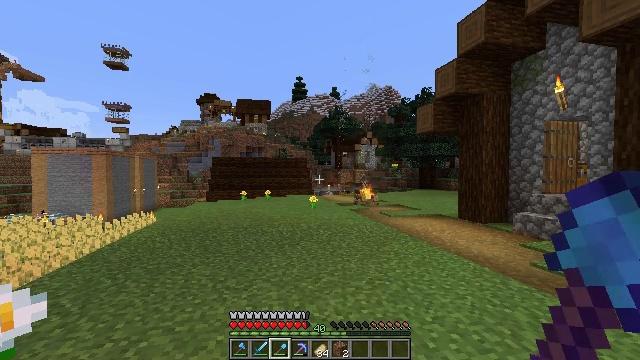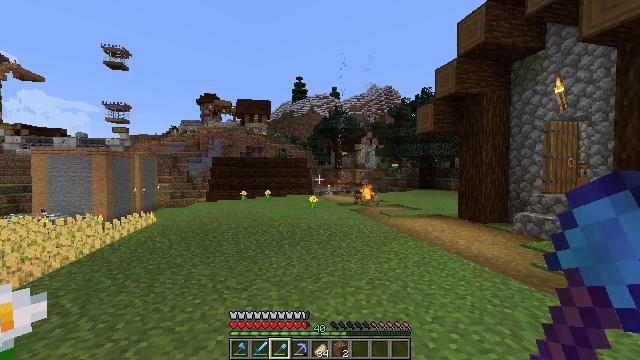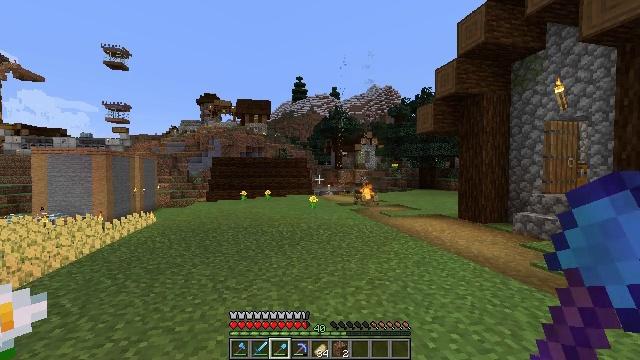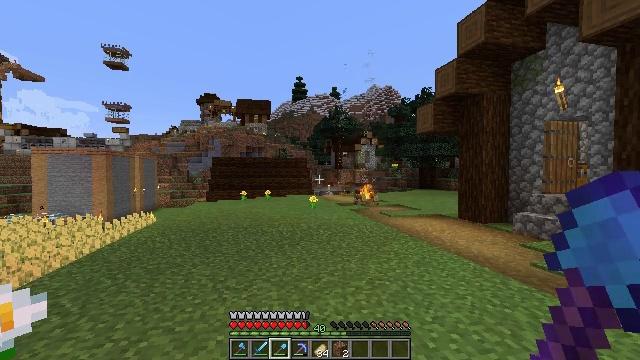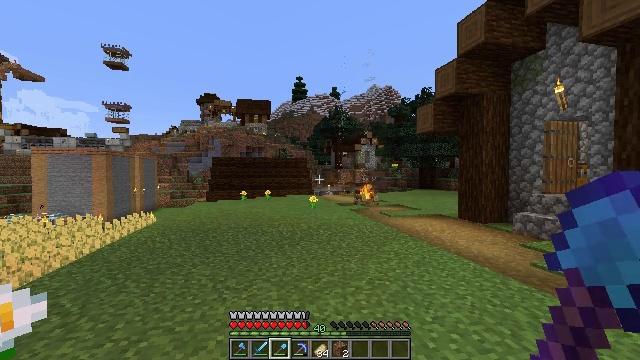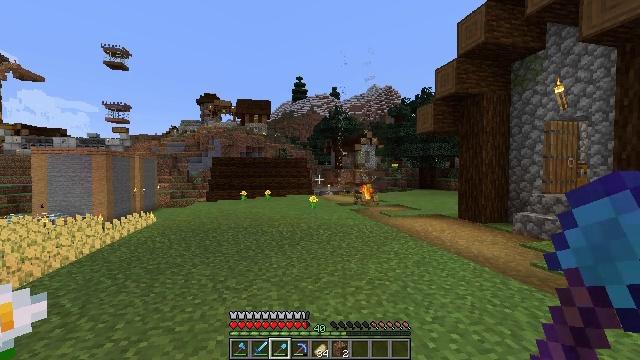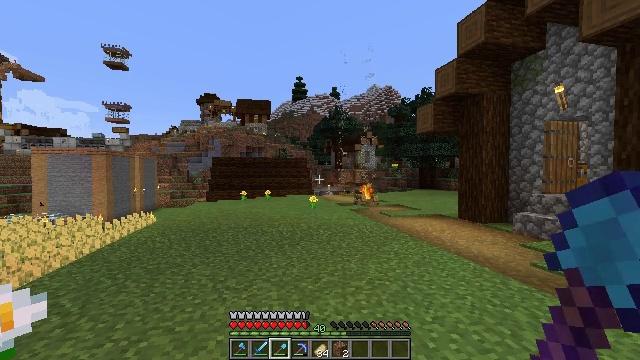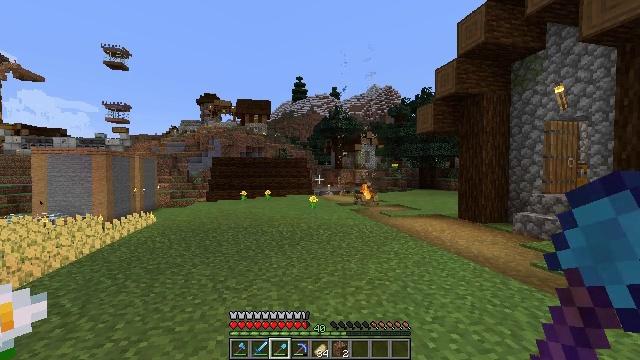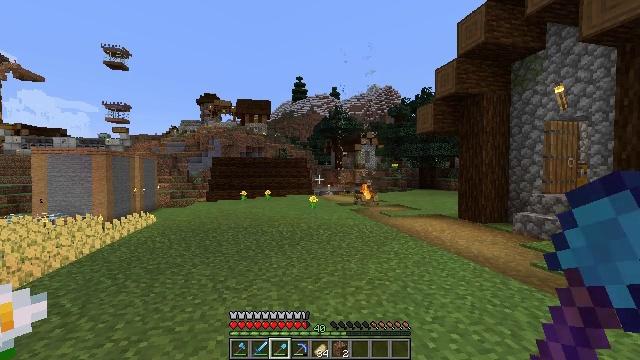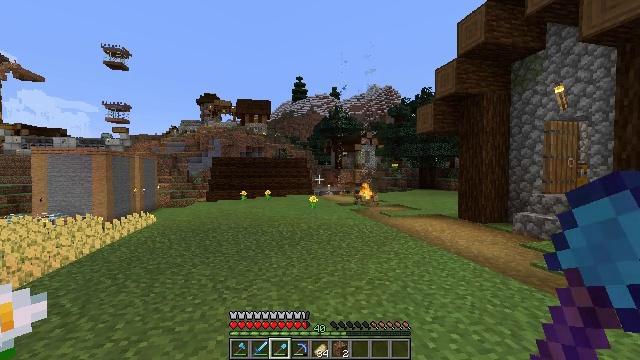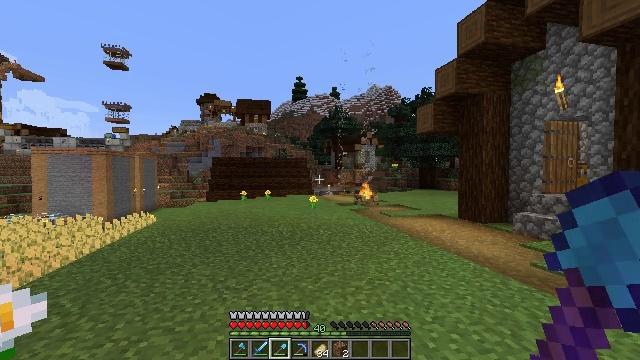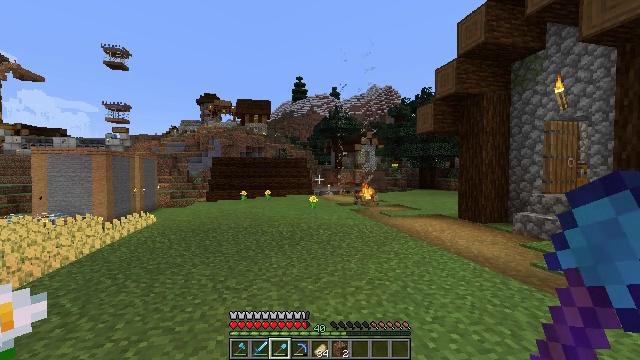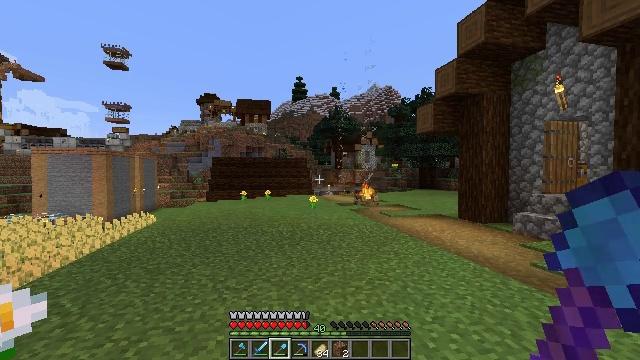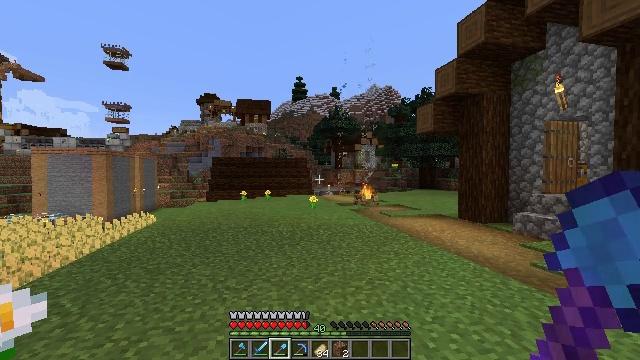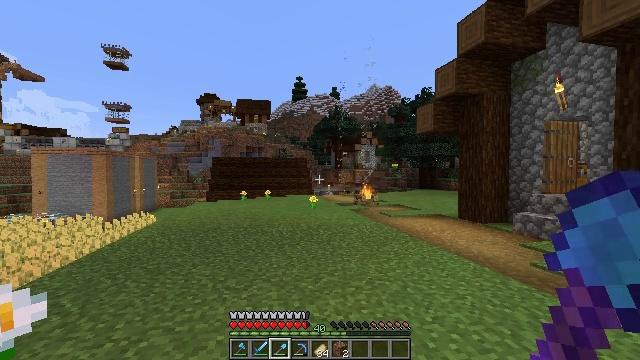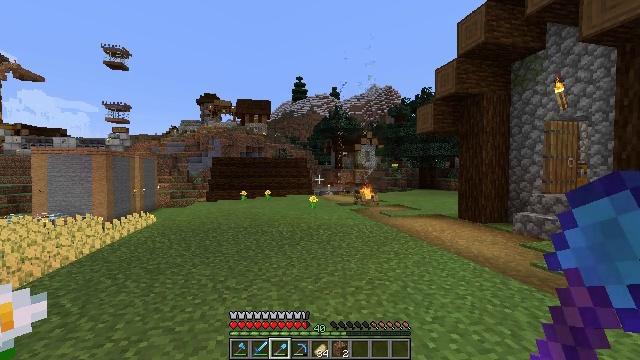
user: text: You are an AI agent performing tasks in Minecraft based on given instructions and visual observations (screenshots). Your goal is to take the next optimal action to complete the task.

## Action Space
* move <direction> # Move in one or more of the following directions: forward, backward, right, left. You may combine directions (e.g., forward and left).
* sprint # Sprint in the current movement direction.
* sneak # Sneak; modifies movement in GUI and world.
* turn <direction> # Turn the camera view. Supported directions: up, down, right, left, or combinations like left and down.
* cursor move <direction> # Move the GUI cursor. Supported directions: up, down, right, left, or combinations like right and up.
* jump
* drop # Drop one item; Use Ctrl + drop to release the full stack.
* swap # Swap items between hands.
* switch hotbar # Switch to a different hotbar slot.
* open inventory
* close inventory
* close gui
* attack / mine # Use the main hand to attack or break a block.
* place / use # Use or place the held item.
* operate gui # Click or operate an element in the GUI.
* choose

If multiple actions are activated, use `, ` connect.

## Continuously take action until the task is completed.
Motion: motion action
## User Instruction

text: Collect wheat crops.
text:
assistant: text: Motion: no_op
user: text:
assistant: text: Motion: no_op
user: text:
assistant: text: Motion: no_op
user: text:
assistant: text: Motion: no_op
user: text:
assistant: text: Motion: no_op
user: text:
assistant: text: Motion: no_op
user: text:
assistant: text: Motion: no_op
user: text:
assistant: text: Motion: no_op
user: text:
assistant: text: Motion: no_op
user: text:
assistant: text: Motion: no_op
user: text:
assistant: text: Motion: no_op
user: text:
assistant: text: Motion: no_op
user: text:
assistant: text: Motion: no_op
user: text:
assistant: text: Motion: no_op
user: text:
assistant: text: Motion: no_op
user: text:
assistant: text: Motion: no_op
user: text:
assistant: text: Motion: no_op
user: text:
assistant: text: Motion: no_op
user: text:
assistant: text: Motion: no_op
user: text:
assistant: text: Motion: no_op
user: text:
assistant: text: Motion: no_op
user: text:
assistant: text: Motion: no_op
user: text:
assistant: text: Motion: no_op
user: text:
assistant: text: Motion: no_op
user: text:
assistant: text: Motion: no_op
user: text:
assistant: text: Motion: no_op
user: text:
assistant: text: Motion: no_op
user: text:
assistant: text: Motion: no_op
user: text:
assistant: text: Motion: no_op
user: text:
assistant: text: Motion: no_op